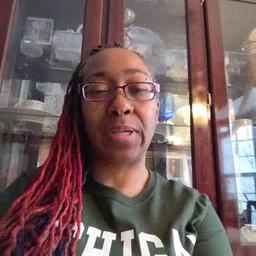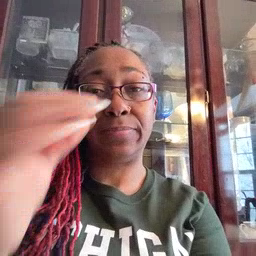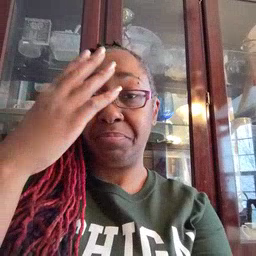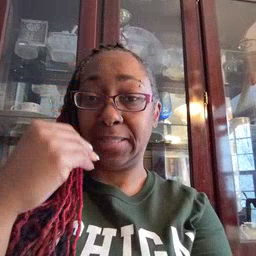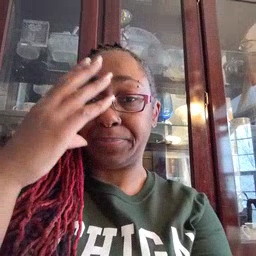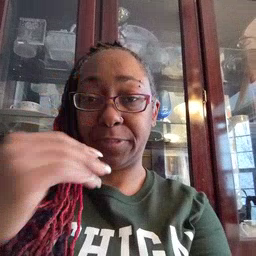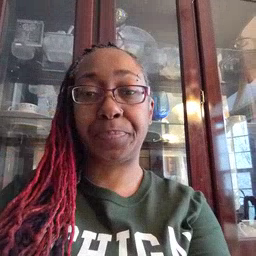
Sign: sleepy